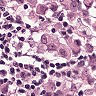
Metastatic tissue present: yes